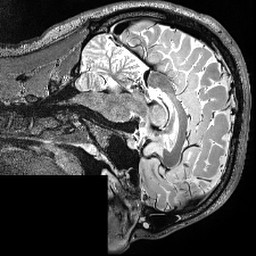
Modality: T2w
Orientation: sagittal
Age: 22
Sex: male